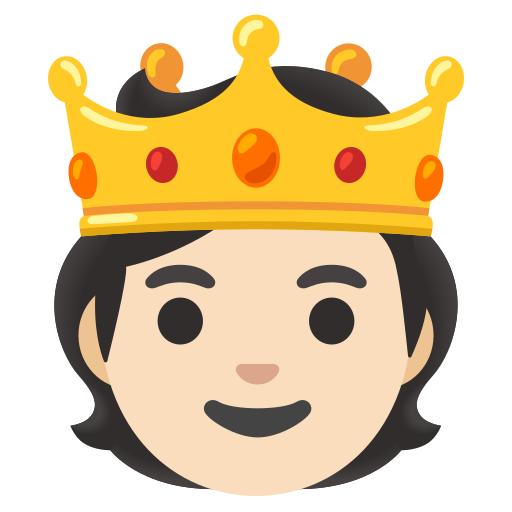
Emoji: 🫅🏻